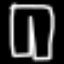
Label: pants